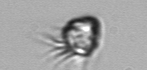
Label: Ciliophora